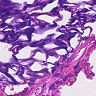
Metastatic tissue present: no